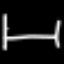
Label: bed